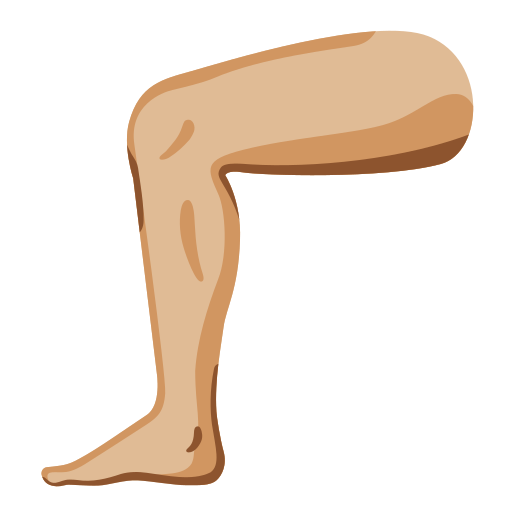
Emoji: 🦵🏼